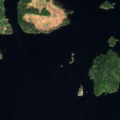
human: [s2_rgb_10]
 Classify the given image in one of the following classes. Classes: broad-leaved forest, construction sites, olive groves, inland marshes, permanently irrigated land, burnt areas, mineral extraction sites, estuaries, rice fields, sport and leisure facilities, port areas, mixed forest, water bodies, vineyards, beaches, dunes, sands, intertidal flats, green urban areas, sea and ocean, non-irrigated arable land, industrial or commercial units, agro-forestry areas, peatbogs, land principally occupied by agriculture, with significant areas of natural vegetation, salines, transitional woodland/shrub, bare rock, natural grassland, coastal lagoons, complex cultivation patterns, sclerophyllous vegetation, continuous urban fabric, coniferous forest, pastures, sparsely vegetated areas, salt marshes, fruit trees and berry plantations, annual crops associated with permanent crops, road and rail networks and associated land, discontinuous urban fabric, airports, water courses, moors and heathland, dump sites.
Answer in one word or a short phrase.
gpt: mixed forest, water bodies